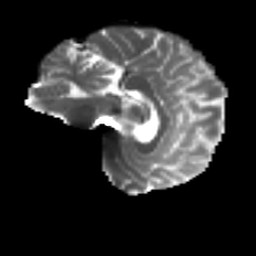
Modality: T2w
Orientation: sagittal
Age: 52
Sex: female
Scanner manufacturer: ge
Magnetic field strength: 3 T
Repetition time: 7.8 s
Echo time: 0.0606 s